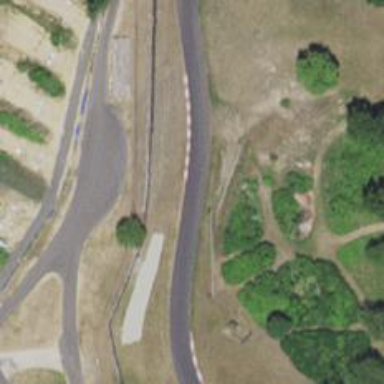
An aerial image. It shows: Raceway for motor sports.